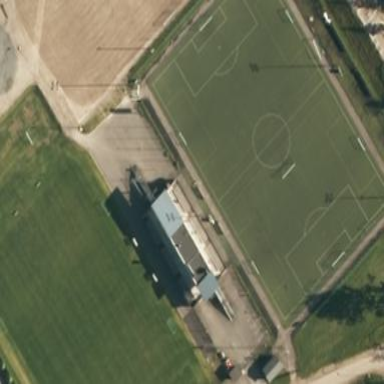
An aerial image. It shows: Soccer pitch with artificial turf for leisure sports activities.